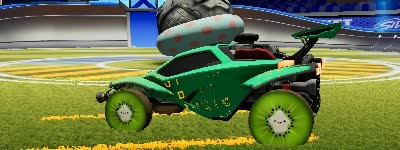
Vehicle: octane